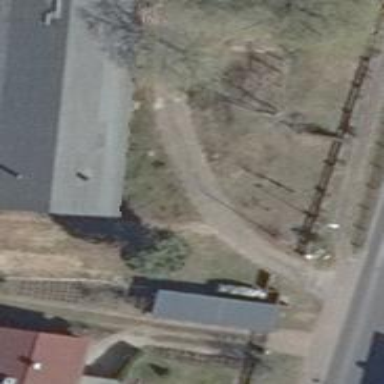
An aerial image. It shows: Driveway.